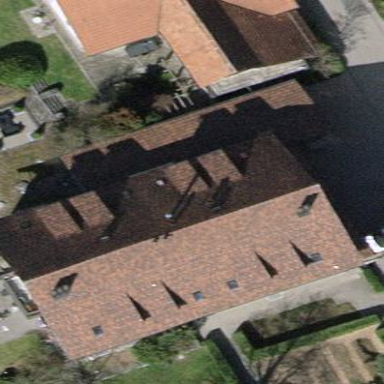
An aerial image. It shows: White building with gabled roof that is oriented across. The roof color is Indian red.